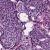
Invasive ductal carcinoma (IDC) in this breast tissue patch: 1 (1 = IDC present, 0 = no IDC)